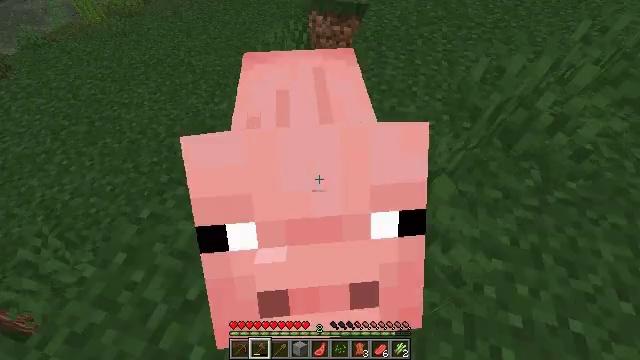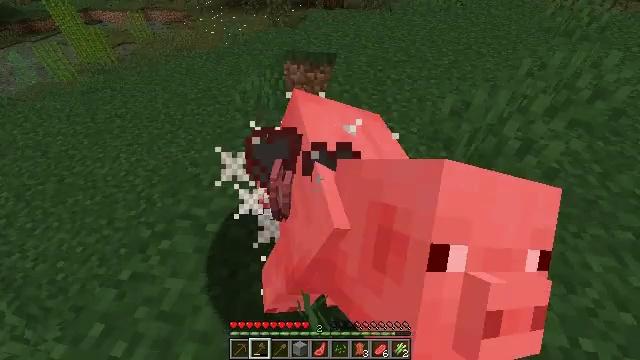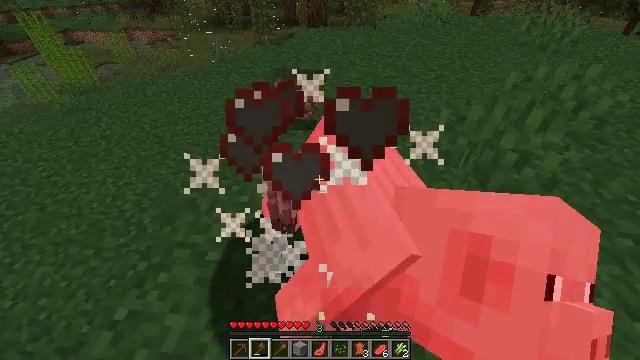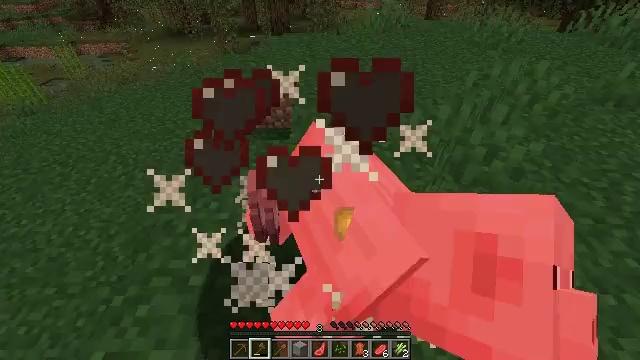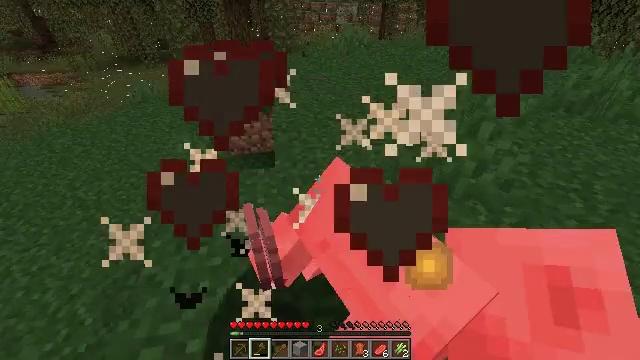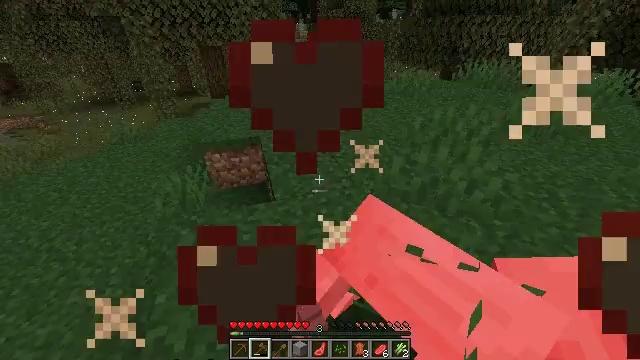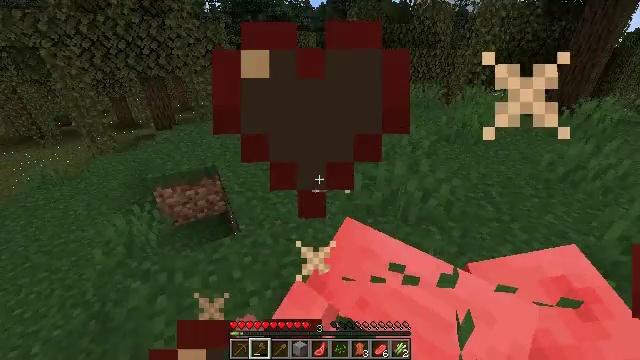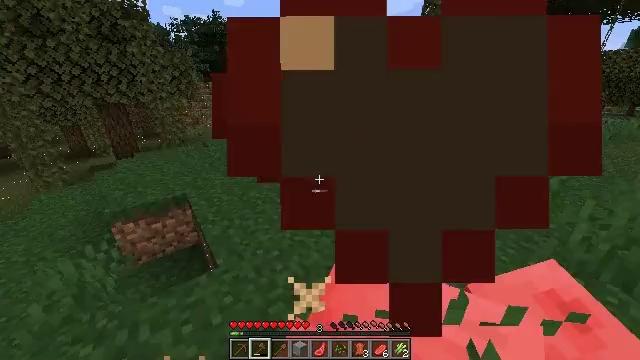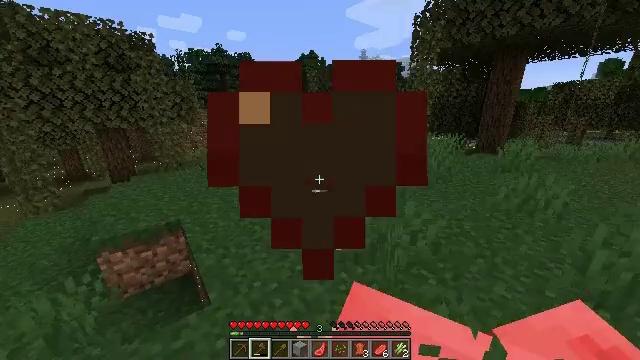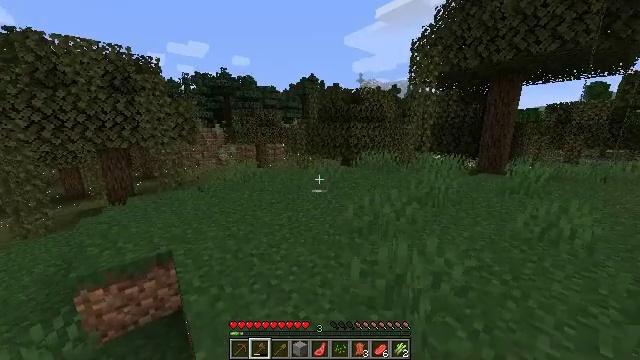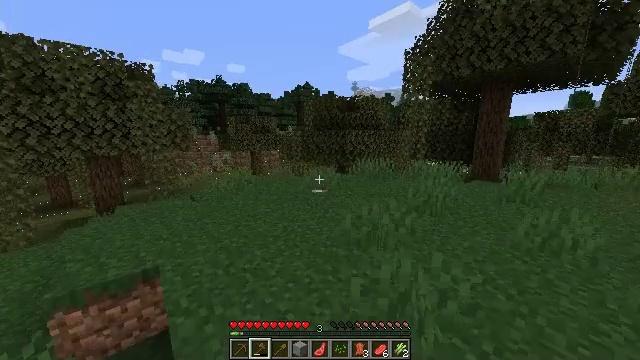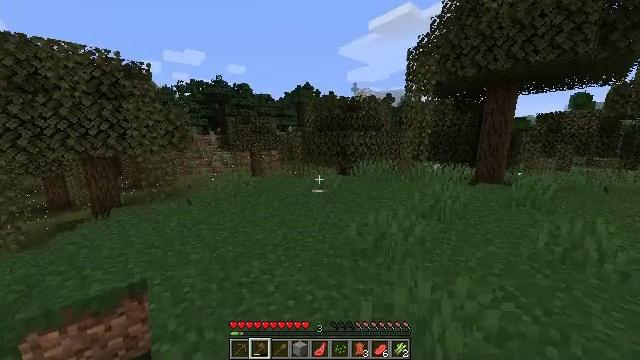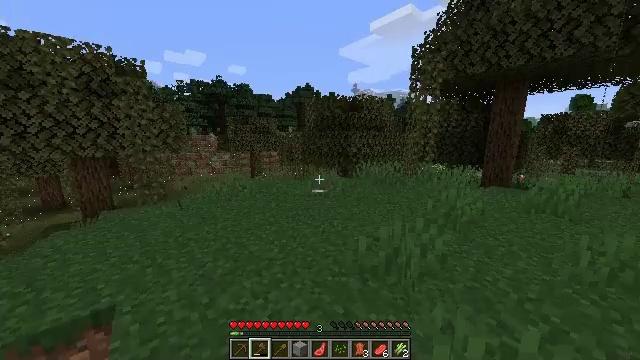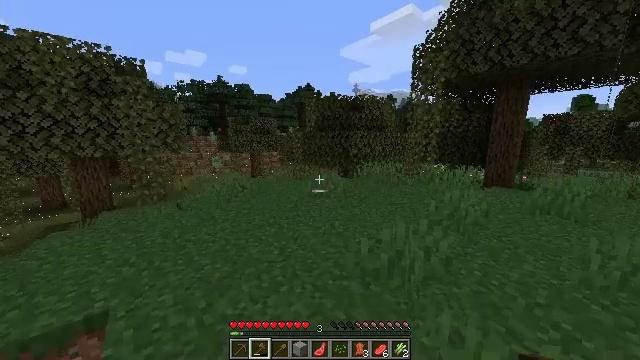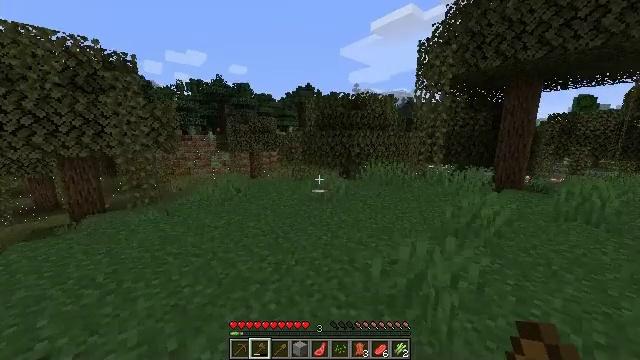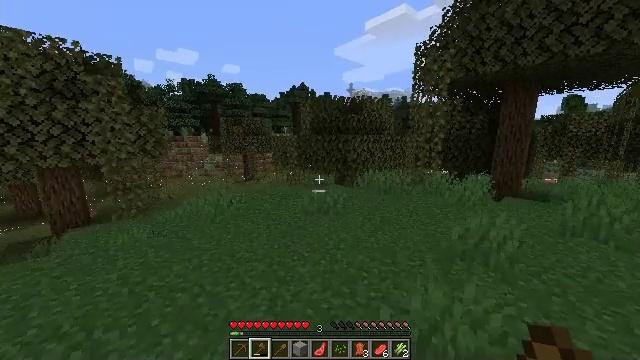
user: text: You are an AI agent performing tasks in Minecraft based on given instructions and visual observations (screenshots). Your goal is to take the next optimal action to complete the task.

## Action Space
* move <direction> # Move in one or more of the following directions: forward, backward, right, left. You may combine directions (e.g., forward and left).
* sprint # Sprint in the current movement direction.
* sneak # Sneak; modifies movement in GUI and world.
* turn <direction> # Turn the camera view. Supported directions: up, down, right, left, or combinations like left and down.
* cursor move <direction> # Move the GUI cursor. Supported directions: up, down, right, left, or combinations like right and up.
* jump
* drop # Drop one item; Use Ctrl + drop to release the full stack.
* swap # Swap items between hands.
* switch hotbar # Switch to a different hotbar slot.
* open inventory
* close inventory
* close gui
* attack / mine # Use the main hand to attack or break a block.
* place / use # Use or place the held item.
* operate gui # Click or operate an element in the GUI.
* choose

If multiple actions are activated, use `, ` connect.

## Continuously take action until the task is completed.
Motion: motion action
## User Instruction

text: Break the seagrass in the ocean.
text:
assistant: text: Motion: move left, turn right and up
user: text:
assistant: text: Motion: move forward and move left, turn right and up
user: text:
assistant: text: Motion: move forward and move left, turn right and up
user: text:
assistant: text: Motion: move forward and move left, sprint, turn right and up
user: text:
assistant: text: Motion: move forward and move left, sprint, turn right and up
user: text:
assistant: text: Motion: move forward, sprint, turn right and up
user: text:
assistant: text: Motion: move forward, sprint, turn right and up
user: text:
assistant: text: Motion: move forward, sprint, turn right and up
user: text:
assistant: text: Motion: move forward, sprint, turn up
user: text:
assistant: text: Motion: move forward, sprint, turn right and up
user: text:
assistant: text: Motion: move forward, sprint
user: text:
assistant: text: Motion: move forward, sprint
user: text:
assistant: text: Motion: move forward, sprint
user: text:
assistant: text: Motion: move forward, sprint
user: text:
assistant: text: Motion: move forward, sprint, turn right, jump
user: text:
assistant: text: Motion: move forward, sprint, turn right, jump
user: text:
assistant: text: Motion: move forward, sprint, turn right, jump
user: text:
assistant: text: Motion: move forward, sprint, turn right
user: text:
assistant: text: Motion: move forward, sprint
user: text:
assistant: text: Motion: move forward, sprint
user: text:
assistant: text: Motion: move forward, sprint
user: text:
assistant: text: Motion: move forward, sprint
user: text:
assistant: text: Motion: move forward, sprint
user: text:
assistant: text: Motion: move forward, sprint, turn right and down
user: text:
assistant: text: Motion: move forward and move right, sprint, turn right
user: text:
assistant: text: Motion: move forward and move right, sprint
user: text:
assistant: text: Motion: move forward and move right, sprint, turn right
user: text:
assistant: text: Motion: move forward, sprint, turn right
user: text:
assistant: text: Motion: move forward, sprint, turn right
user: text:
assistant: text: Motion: move forward, sprint, turn right